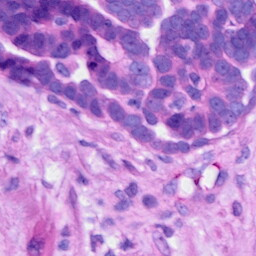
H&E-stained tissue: Ovarian